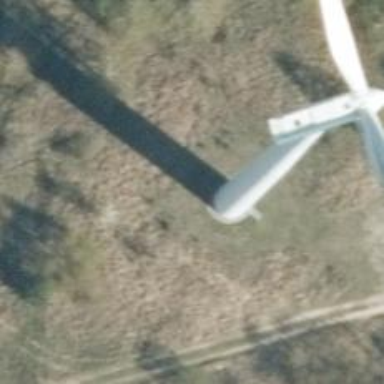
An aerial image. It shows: Wind generator with horizontal axis. The wind turbine is from Vestas.